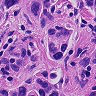
Metastatic tissue present: yes